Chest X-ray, PA view. Patient: 41 years old, sex M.
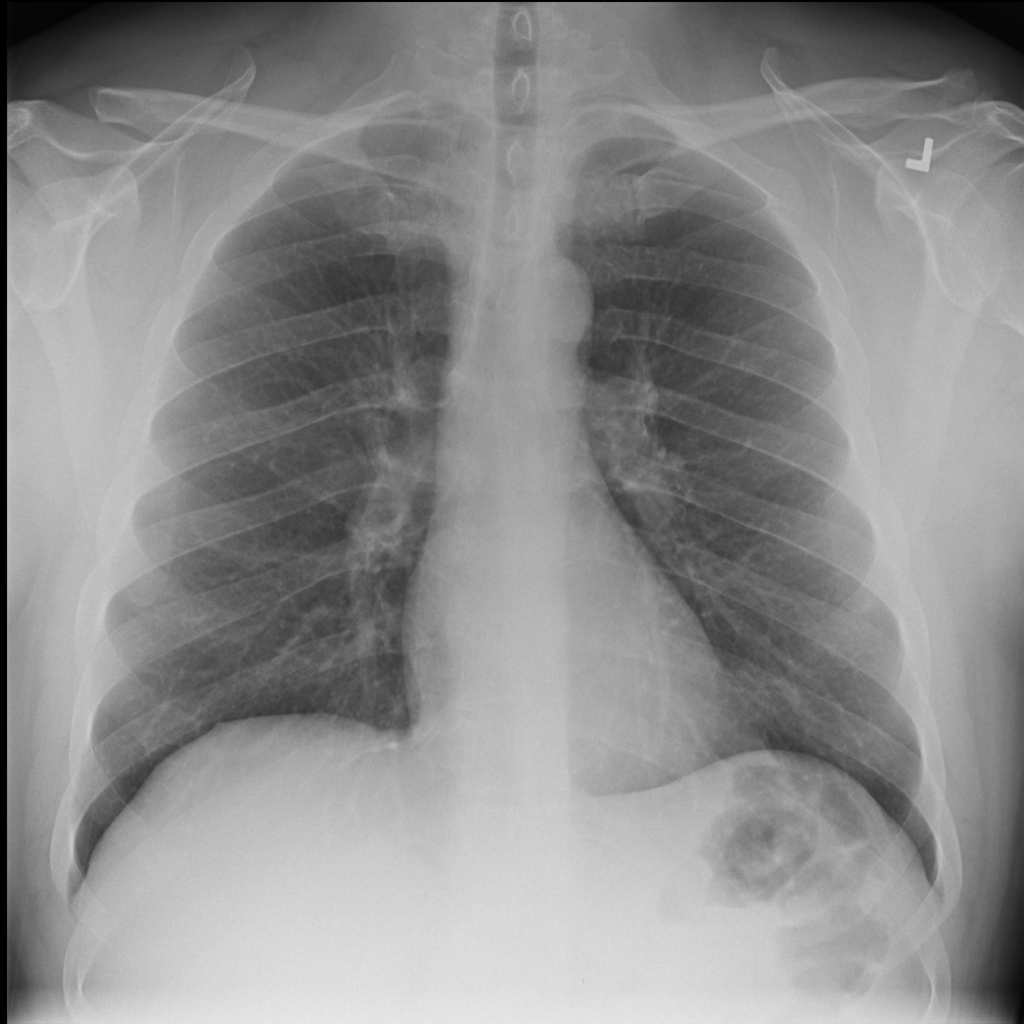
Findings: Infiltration